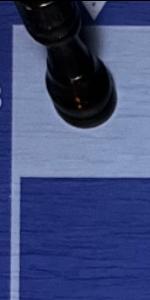
Label: Empty